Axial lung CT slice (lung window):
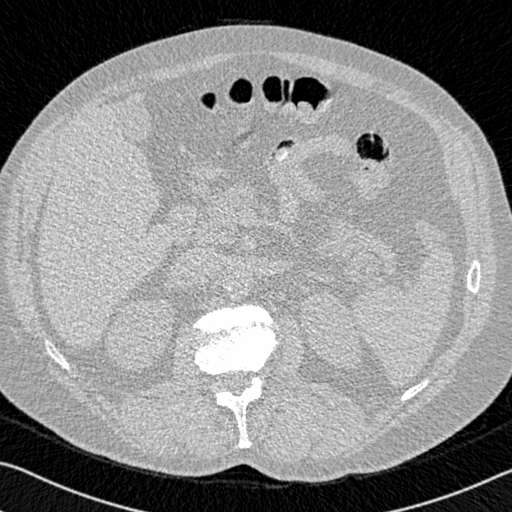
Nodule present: no